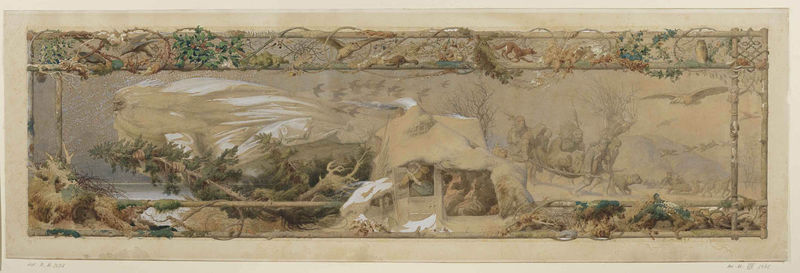
Titel: Jahreszeitenzyklus: Der Winter
Künstler: Adolf Schrödter
Standort: Karlsruhe
Institution: Staatliche Kunsthalle Karlsruhe
Schlagwörter: adler, baum, blau, gemälde, gott, meer, vogel, wasser, weiß, bäume, gelb, grün, landschaft, menschen, ocker, see, blumen, braun, bunt, zeichnung, dach, haus, hund, hunde, schnee, tier, tiere, zaun, beige, malerei, ornament, alt, wand, lang, rahmen, stein, tragen, baumstamm, hügel, kalt, natur, stamm, vögel, wind, gewässer, hütte, rauch, pflanzen, höhle, wald, arbeit, bauern, pferde, ranken, trage, herbst, winter, wagen, romantik, tannen, querformat, sturm, stämme, unwetter, ornamente, verzierung, wandmalerei, tusche, rechteck, wurzel, erdfarben, kälte, illustration, quer, koloriert, fichte, nadelbaum, tanne, allegorie, entwurf, personifikation, ranke, fuchs, braum, has, märchen, geier, nadelbäume, frost, jahreszeit, eule, träger, dekorativ, zelt, flechtwerk, gehöht, sänfte, bildfeld, extrem, senfte, urhütte, ne, ütte, hnde, baum+, felchtwerk, ramantik, 1688, 2486, alles ist eins, vater frost, väterlichen frost, väterchen frost, grppn